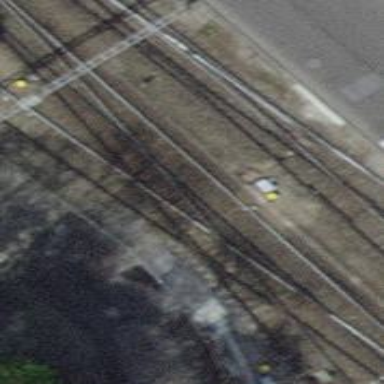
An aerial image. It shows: Railway crossing.